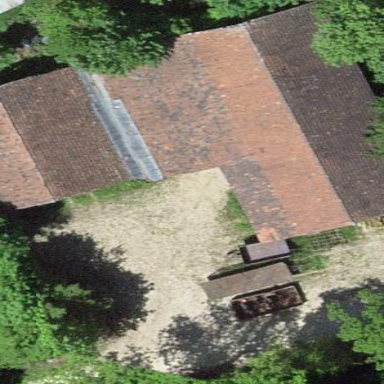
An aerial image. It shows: Farm auxiliary building.